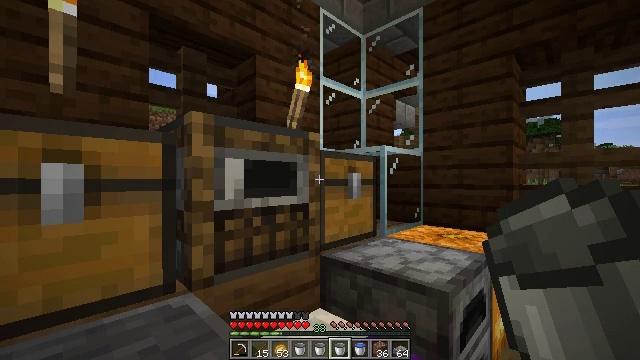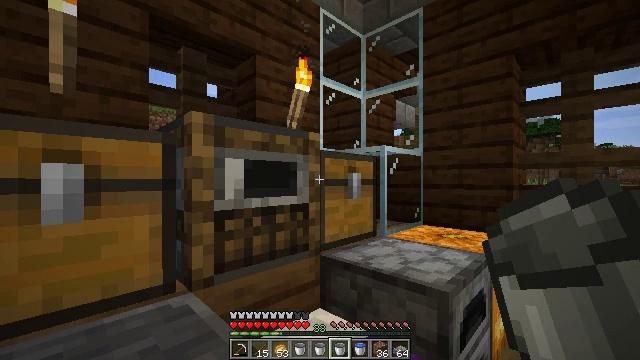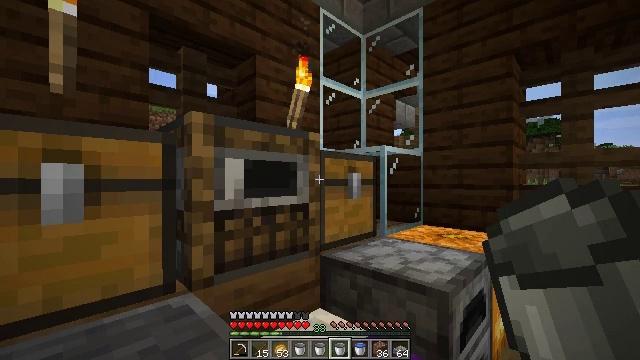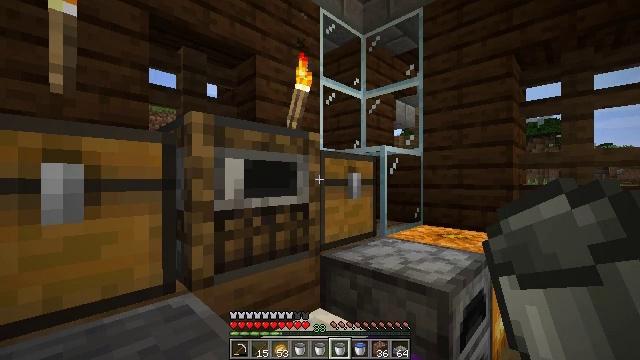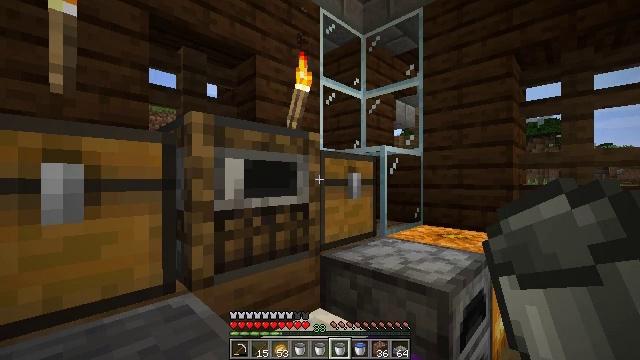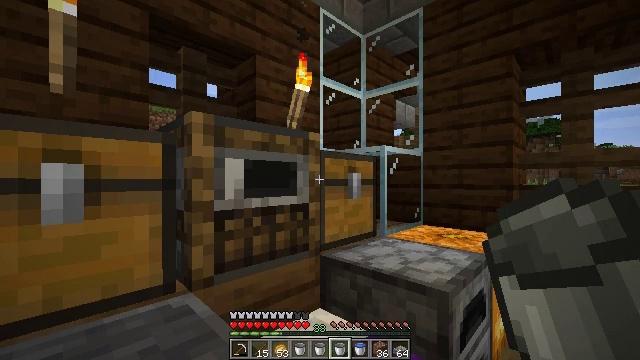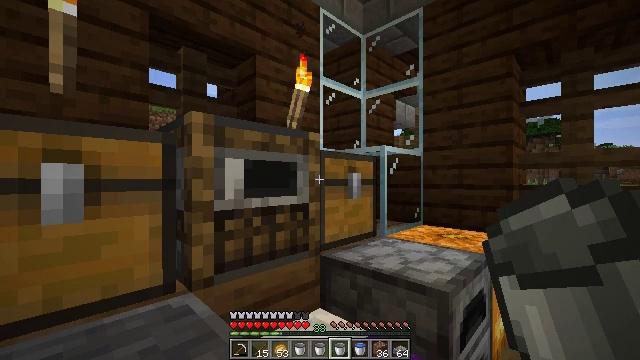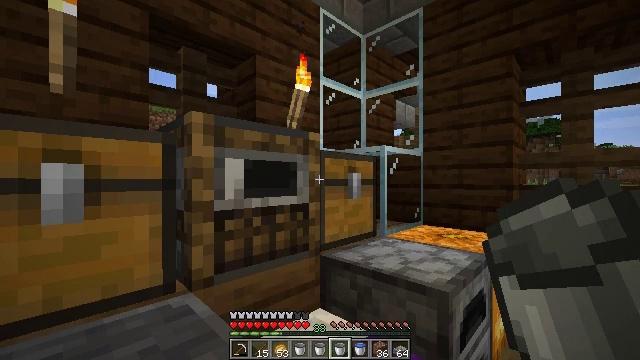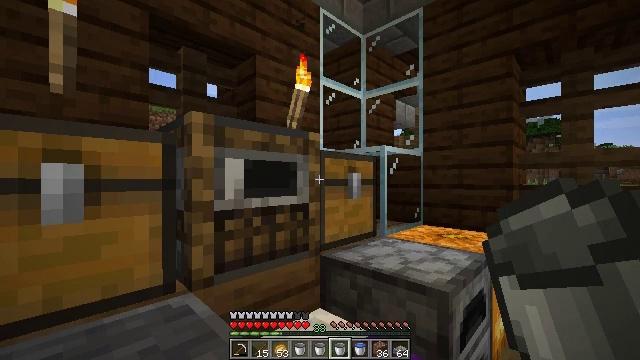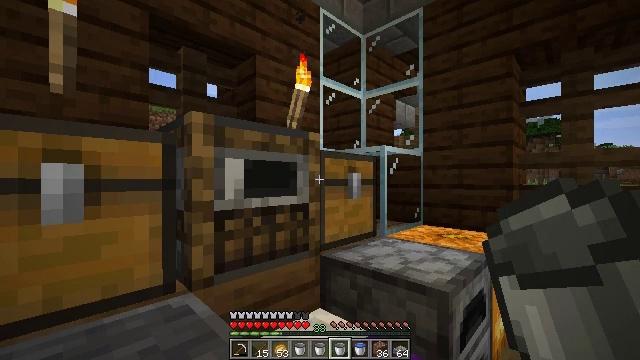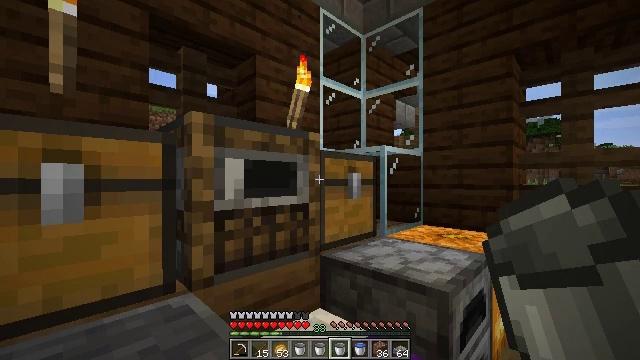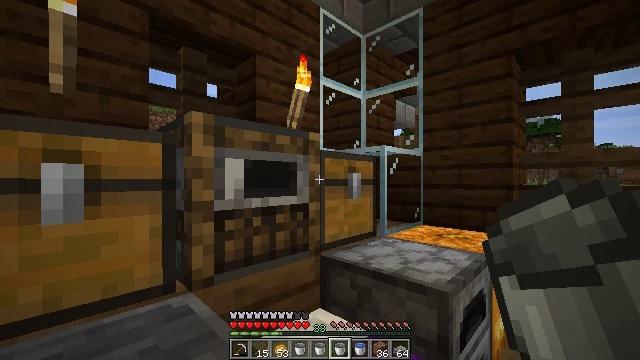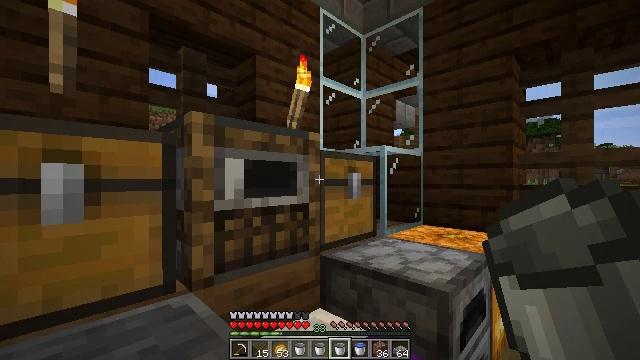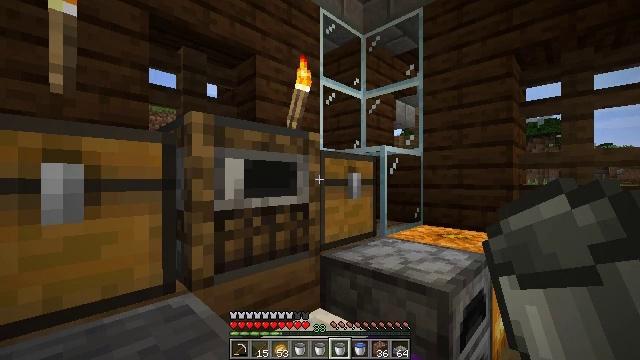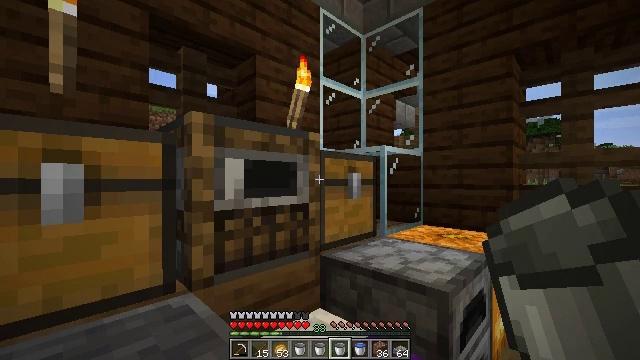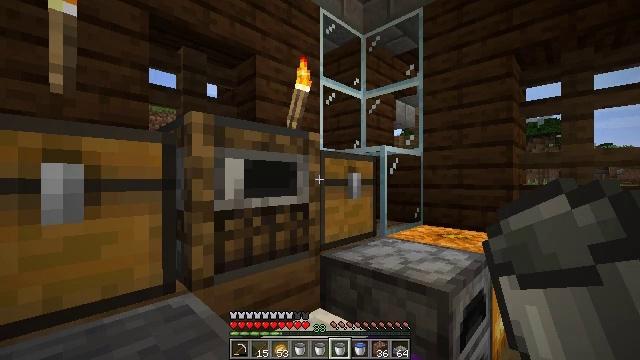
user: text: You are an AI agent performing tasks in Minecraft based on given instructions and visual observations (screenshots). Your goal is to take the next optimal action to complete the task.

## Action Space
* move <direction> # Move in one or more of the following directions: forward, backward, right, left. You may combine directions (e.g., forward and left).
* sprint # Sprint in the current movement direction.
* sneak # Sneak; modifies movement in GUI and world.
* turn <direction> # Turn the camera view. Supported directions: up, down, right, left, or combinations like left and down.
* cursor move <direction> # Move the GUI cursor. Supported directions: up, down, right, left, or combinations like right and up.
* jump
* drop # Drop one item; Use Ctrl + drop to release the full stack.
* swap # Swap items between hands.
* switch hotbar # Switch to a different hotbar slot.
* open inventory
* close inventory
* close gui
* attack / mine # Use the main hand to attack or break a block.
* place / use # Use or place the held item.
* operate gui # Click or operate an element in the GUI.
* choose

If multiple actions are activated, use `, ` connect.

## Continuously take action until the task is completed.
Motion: motion action
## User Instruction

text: Collect spruce leaves for landscaping.
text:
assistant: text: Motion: no_op
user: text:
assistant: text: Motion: no_op
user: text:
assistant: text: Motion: no_op
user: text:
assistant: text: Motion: no_op
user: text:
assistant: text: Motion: no_op
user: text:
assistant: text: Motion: no_op
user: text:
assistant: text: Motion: no_op
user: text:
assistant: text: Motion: no_op
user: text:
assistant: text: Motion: no_op
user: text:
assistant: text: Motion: no_op
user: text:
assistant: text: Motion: no_op
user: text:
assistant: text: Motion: no_op
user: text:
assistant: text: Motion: no_op
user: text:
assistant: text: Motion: no_op
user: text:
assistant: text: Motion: no_op
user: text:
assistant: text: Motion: no_op
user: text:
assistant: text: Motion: no_op
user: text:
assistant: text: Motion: no_op
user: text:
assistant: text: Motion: no_op
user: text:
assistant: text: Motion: no_op
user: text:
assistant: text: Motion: no_op
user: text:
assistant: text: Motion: no_op
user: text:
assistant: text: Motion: no_op
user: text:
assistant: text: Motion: no_op
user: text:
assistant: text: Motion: no_op
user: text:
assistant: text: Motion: no_op
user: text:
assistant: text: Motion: no_op
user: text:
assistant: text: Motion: no_op
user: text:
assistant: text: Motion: no_op
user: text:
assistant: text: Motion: no_op